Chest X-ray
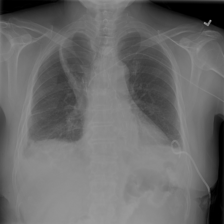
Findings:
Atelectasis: negative
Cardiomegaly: negative
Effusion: negative
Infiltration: negative
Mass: negative
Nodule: negative
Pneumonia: negative
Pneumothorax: negative
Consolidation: negative
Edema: negative
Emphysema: negative
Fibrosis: negative
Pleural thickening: negative
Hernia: negative